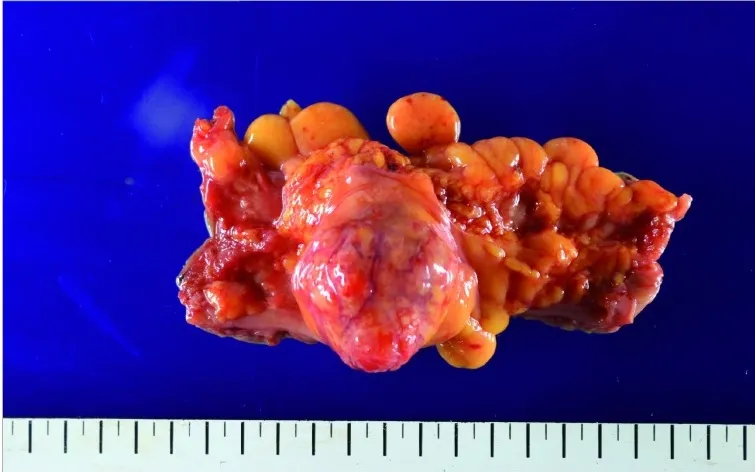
Gross findings of the resected specimen. . (
A) 4.5 x 4.0cm sized round, protruding mass was observed on the surface of the serosa.
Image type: pathology (h&e)